Question: I'm trying to stream MP4 files through Apache / Nginx using a PHP proxy for authentication. I've implemented byte-ranges to stream for iOS as outlined here: <URL>:

As you can see, the first one gets canceled, the second remains pending, and the third works. Again, the file plays in the browser. I've tried alternate methods of reading the file (readfile, fgets, fread, etc) with the same results. What is causing these three requests and how can I get a single working request?
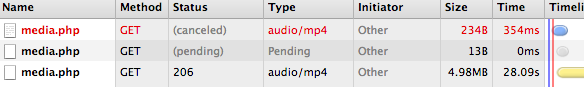
Answer: The first request is for the first range of bytes, preloading the file. The browser cancels the request once it has downloaded the specified amount.
The second one I'm not sure about...
The third one is when you actually start playing the media file, it requests and downloads the full thing.